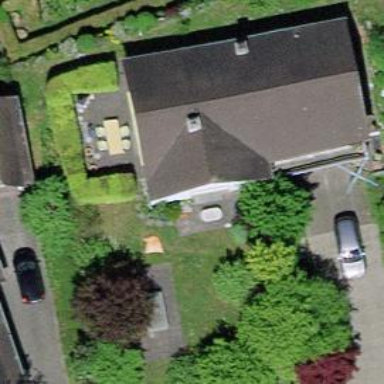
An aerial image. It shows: Simple and straightforward house.